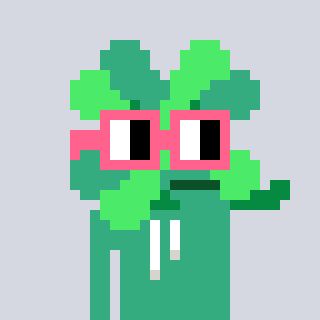
a pixel art character with square pink glasses, a clover-shaped head and a teal-colored body on a cool background